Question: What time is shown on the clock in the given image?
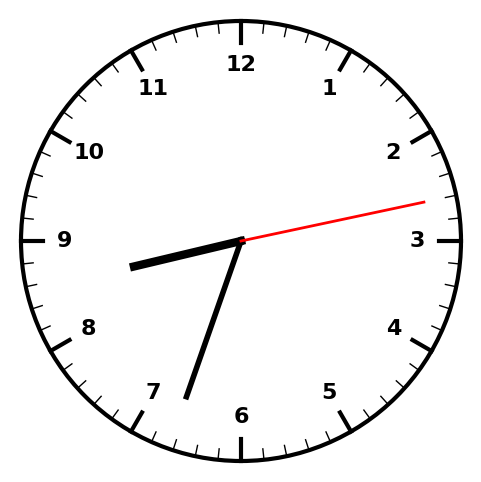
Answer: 08:33:13